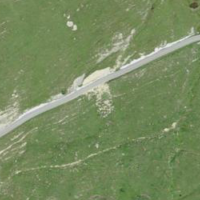
EUNIS habitat code: 23
Species observed at this site:
Turdus torquatus